Question: I am adapting my App for support both iOS7 and 6.
I am using a Search Bar over a Table View for filter data to show.
But when my search is filtered, appear the table view with filtered data above the original data table view, so they are overlapped.
Does anyone have any idea?
Thanks in advance.
Attach 2 images:
1. Without search.

1. With search (as you can see, table view are overlapped)
Edited:
Adding Data Source methods
'''
#pragma mark - Table view data source
- (NSInteger)numberOfSectionsInTableView:(UITableView *)tableView {
// Return the number of sections.
return 1;
}
- (NSInteger)tableView:(UITableView *)tableView numberOfRowsInSection:(NSInteger)section {
if (tableView == self.searchDisplayController.searchResultsTableView)
{
return arregloFiltrado.count;
}else{
return arreglo.count;
}
}
- (UITableViewCell *)tableView:(UITableView *)tableView cellForRowAtIndexPath:(NSIndexPath *)indexPath {
static NSString *CellIdentifier = @"Cell";
UITableViewCell *cell = [tableView dequeueReusableCellWithIdentifier:CellIdentifier];
if (cell == nil) {
[[NSBundle mainBundle] loadNibNamed:@"CeldaLista" owner:self options:nil];
cell = celdaLista;
self.celdaLista = nil;
}
if (tableView == self.searchDisplayController.searchResultsTableView) {
[(UILabel*)[cell viewWithTag:1] setText: /*Name and surname*/];
[(UILabel*)[cell viewWithTag:2] setText: /*Other properties*/];
if ([[arregloFiltrado objectAtIndex:indexPath.row] objectForKey:@"photo"] == nil) {
[(UIImageView*)[cell viewWithTag:4] setImage:/*No image*/];
}
else{
[(UIImageView*)[cell viewWithTag:4] setImage:/*Photo*/];
}
} else {
[(UILabel*)[cell viewWithTag:1] setText:/*Name and surname*/];
[(UILabel*)[cell viewWithTag:2] setText:/*Other properties*/];
if ([[arreglo objectAtIndex:indexPath.row] objectForKey:@"photo"] == nil) {
[(UIImageView*)[cell viewWithTag:4] setImage:/*No image*/];
}
else{
[(UIImageView*)[cell viewWithTag:4] setImage:/*Photo*/];
}
}
return cell;
}
'''
Something more?
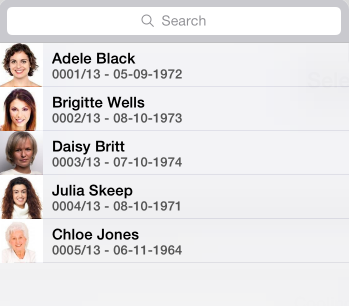
Answer: If you use a UISearchDisplayController it has it's own UITabelview. So as you begin to search the search display controller superimposes the search interface over the original view controller's view, as described here: <URL>
You may want to set the background colour of the table cells or the entire table view for the table provided by the UISearchDisplayController so that is not transparent.
Alternatively you could filter your original table by implementing a UISearchBar and its associated delegate methods:
'''
- (void)searchBar:(UISearchBar *)searchBar textDidChange:(NSString *)searchText {
//As the user enters search text filter the array that provides data to the UItableView you wish to filter
}
'''
Investigate the searchbar delegate here: <URL>
Thanks
TG